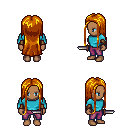
a pixel art fantasy rpg character, female body template, human, dark skin, teal long-sleeve shirt, magenta pants, dark blonde extra-long hairstyle, cloth bracers, dagger, four views (front, back, left, right), 2x2 character sprite sheet, small pixel art, hard edges, no anti-aliasing